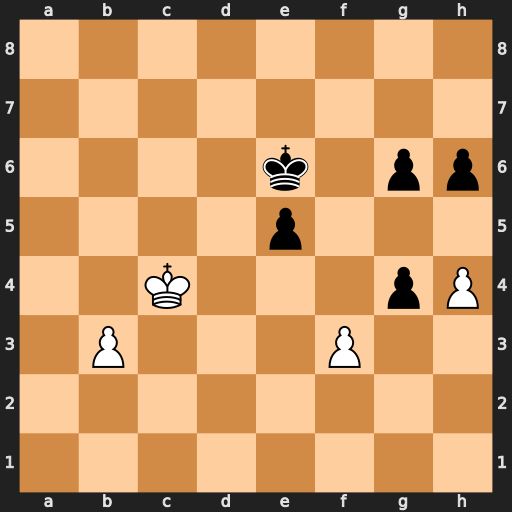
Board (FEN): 8/8/4k1pp/4p3/2K3pP/1P3P2/8/8
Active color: w
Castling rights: -
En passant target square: -
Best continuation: fxg4 h5 g5